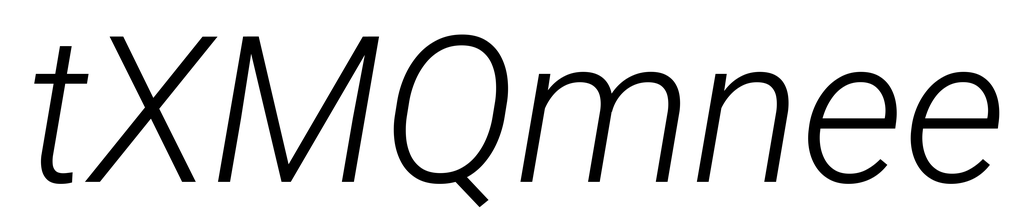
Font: Roboto-Italic_Light_Italic